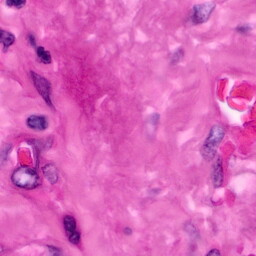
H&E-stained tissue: Pancreatic